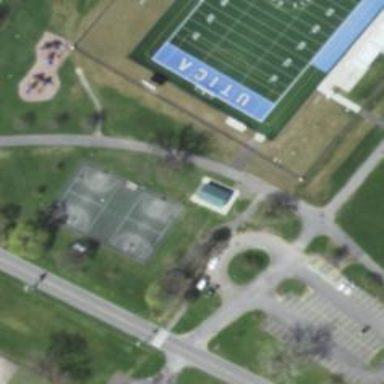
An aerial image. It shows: Basketball court located in leisure land pitch.